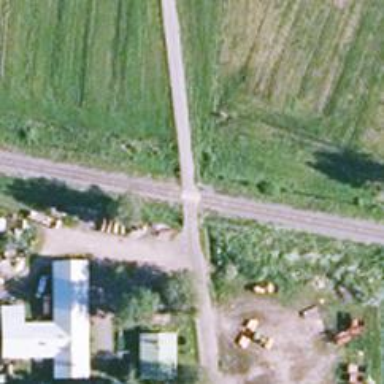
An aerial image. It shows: Level crossing along the railway.